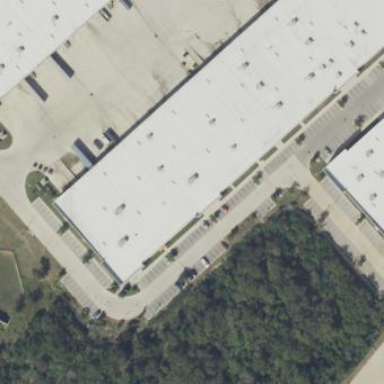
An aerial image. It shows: Warehouse.